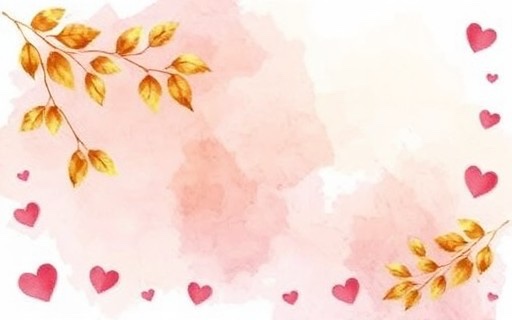
Category: Anniversary